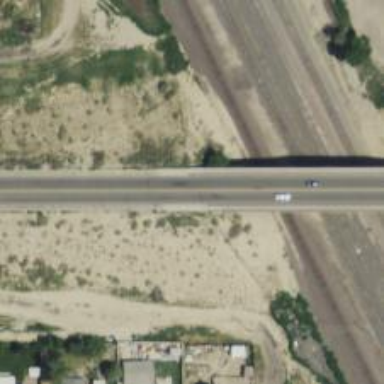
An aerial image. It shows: Asphalt tertiary road on bridge.